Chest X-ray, PA view. Patient: 51 years old, sex F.
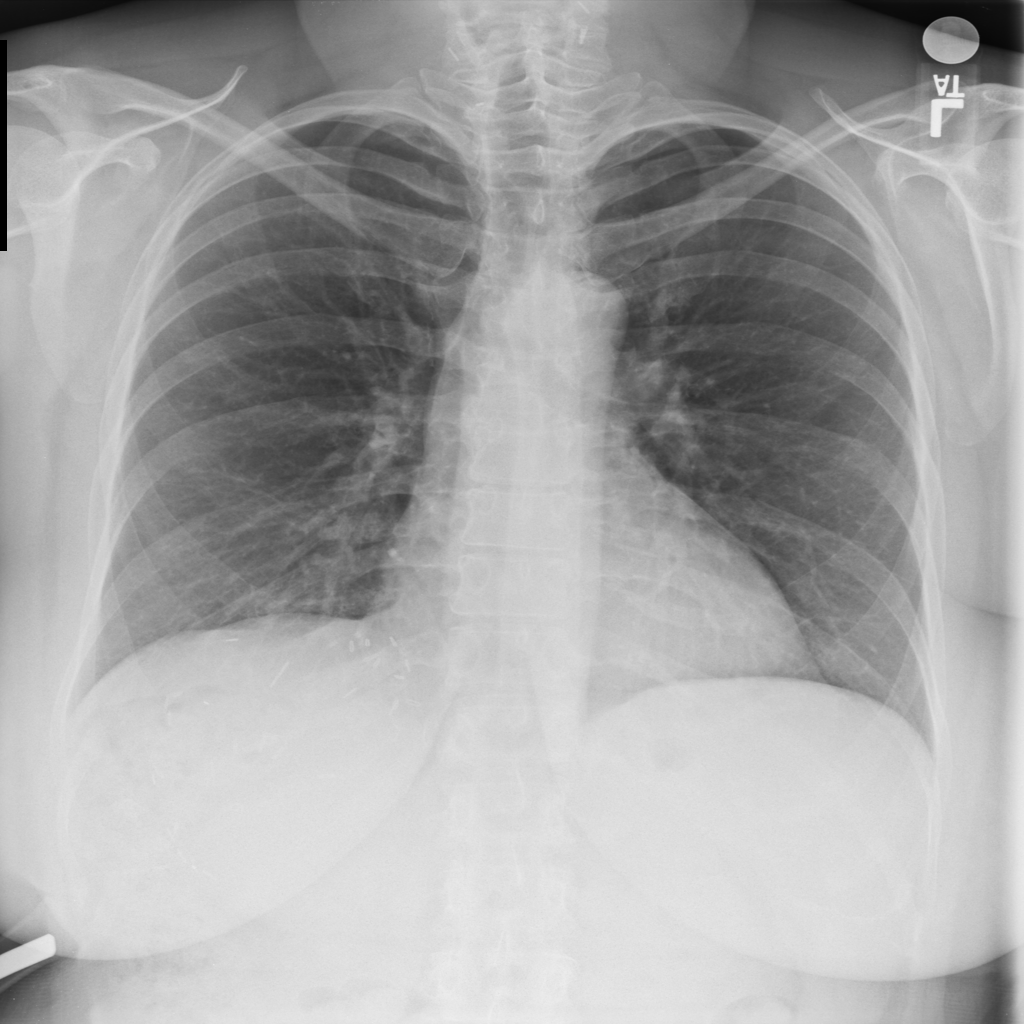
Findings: No Finding